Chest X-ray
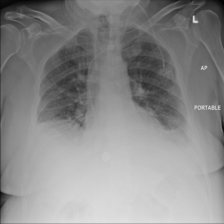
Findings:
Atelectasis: negative
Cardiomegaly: negative
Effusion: negative
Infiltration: negative
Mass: negative
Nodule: negative
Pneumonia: negative
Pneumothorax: negative
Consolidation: negative
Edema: negative
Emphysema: negative
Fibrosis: negative
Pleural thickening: negative
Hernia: negative